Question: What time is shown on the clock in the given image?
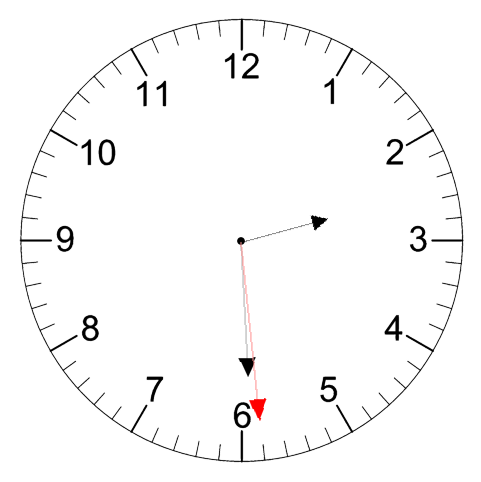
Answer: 02:29:29